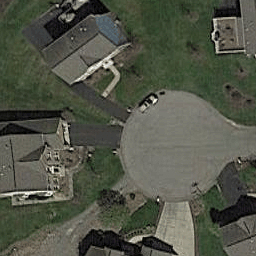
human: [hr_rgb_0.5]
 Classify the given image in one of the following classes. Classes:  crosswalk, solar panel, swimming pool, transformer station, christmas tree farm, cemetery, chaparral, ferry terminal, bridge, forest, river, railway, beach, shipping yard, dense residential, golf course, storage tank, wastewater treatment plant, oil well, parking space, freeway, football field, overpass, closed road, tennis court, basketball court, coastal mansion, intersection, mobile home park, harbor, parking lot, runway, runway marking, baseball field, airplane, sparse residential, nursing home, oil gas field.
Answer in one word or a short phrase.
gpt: closed road